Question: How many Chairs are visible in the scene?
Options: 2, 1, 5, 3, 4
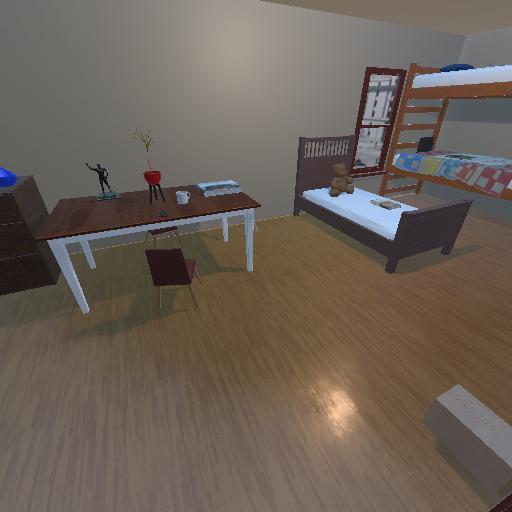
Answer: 2